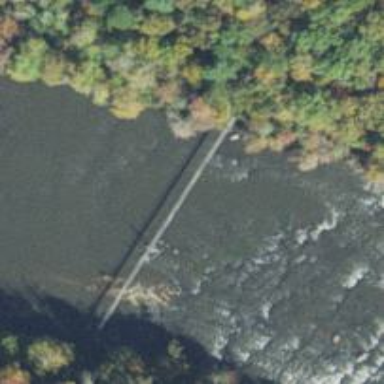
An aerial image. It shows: Bridge supported by pylons.